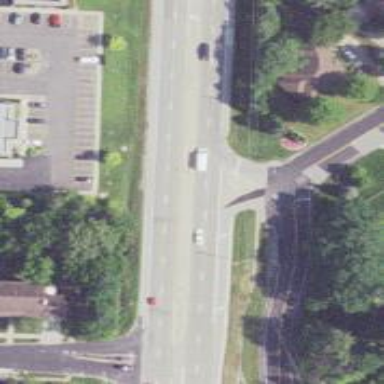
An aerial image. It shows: Tertiary road.